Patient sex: F
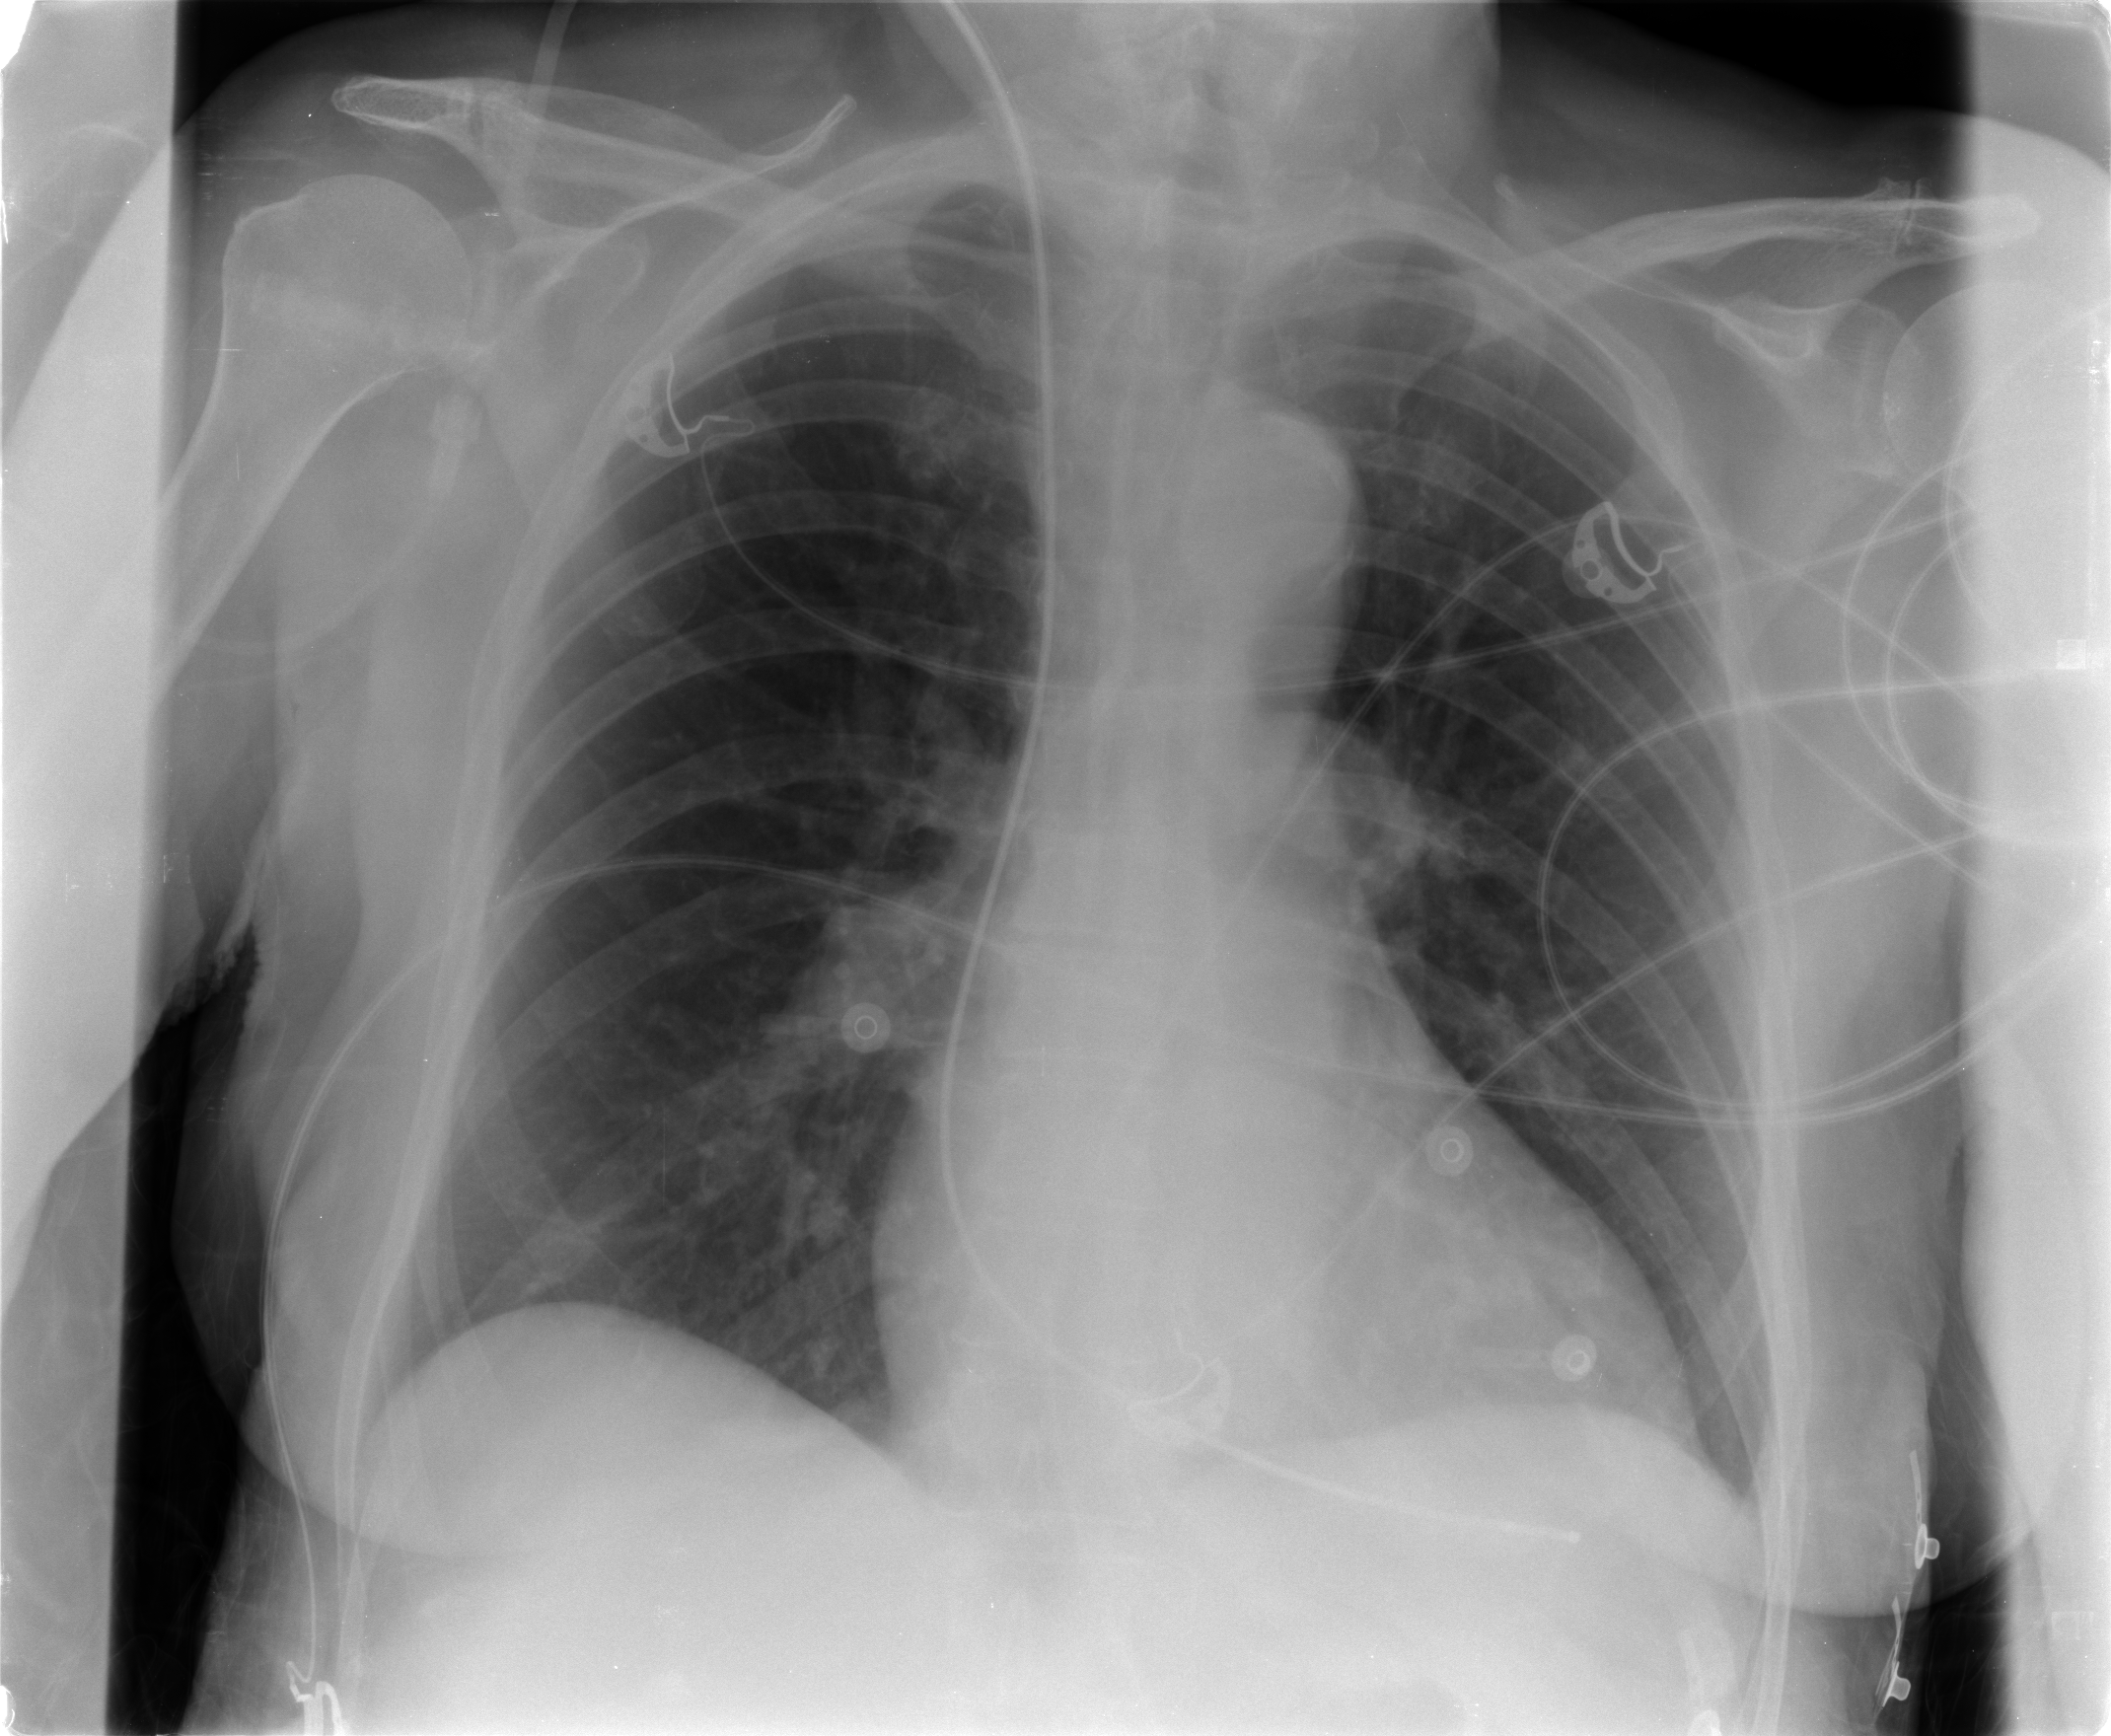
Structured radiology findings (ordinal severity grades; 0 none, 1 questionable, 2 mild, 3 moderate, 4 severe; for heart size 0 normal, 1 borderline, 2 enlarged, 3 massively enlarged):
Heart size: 0
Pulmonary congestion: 0
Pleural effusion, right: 0
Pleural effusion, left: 0
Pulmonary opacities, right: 0
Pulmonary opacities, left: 0
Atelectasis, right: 2
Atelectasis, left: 0